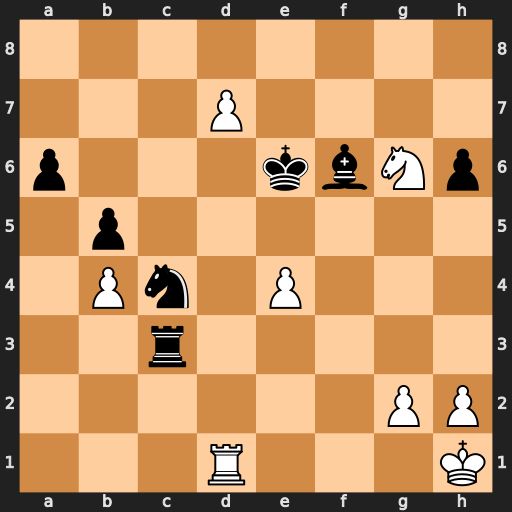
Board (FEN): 8/3P4/p3kbNp/1p6/1Pn1P3/2r5/6PP/3R3K
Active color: w
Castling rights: -
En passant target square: -
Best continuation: Nf4+ Ke5 Nd5 Rd3 Rxd3